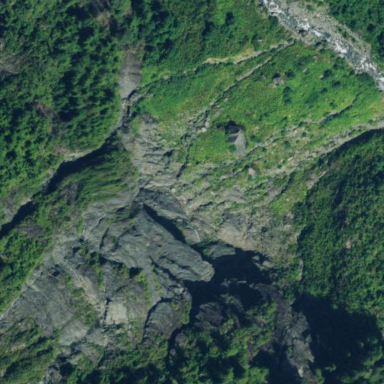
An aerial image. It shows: Landscape dominated by bare rock.